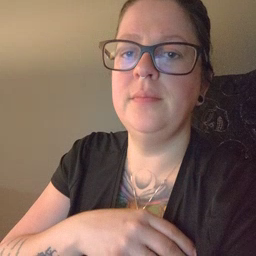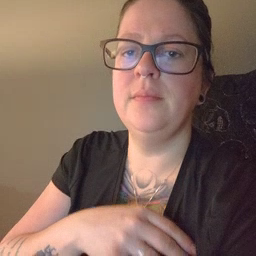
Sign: napkin